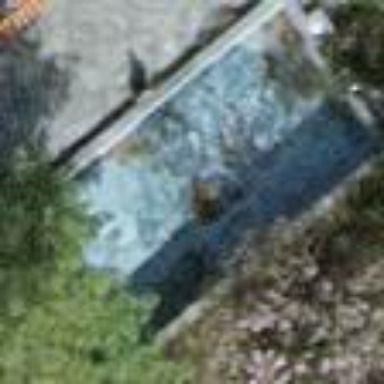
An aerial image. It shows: Swimming pool located in leisure land.